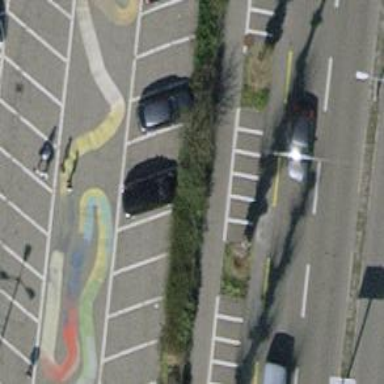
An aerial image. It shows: Motorcycle parking facility.